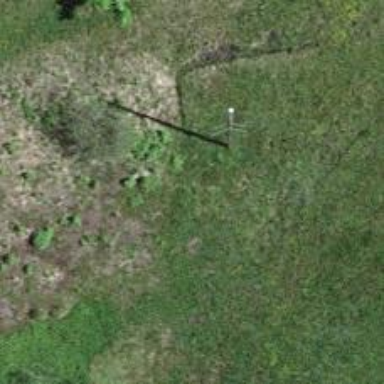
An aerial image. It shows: Power pole.